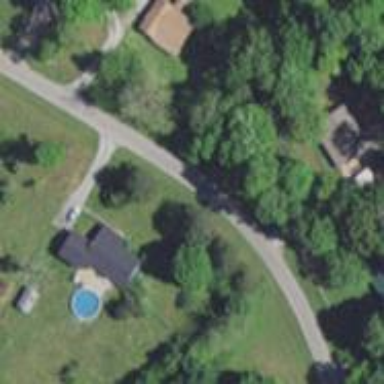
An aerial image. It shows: Residential road.